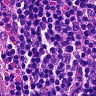
Metastatic tissue present: no